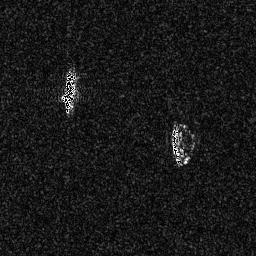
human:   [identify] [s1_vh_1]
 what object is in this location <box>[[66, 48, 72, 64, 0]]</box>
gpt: <ref>1 medium ship at the center</ref>